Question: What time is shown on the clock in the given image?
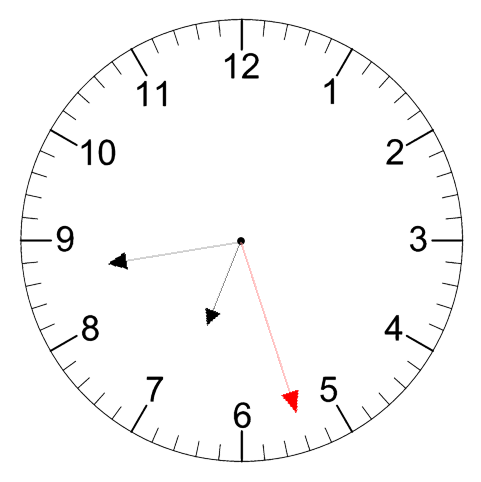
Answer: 06:43:27